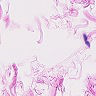
Metastatic tissue present: no